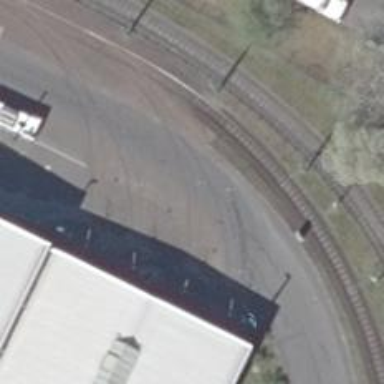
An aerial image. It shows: Tram railway running through yard with contact lines for electrification.